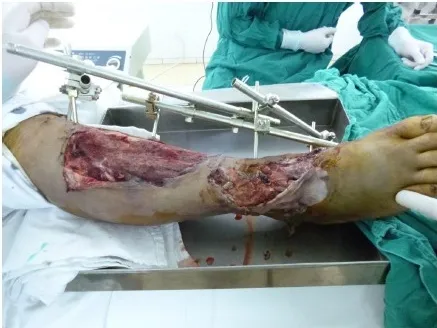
An external fixator was applied to stabilize the fractures. There was an extensive soft tissue defect with sluggish circulation.
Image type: medical_photograph (other_medical_photograph)